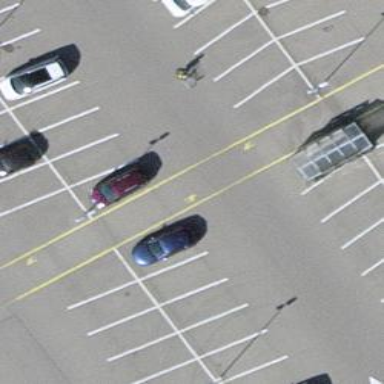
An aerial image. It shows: Asphalt parking aisle along service road.